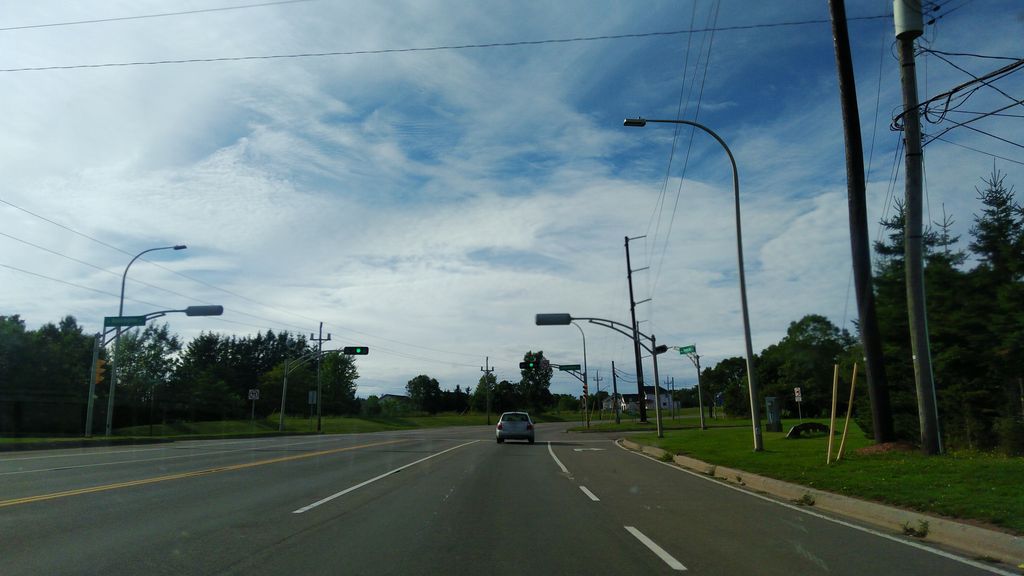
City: charlottetown